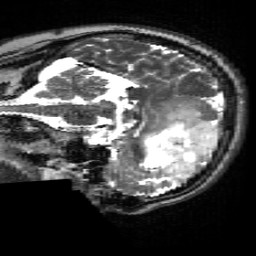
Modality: T2w
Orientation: sagittal
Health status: ill
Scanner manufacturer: siemens
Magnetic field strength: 3 T
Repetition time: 7.98 s
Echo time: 0.095 s